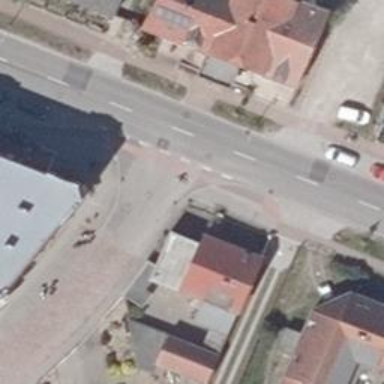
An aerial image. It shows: Asphalt road designated as primary highway with separate sidewalks and cycle paths.